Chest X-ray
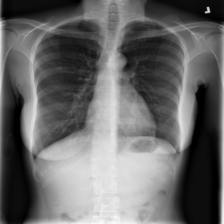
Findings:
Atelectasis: negative
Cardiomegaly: negative
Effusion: negative
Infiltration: negative
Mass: negative
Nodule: negative
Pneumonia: negative
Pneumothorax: negative
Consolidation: negative
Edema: negative
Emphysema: negative
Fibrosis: negative
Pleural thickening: negative
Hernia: negative